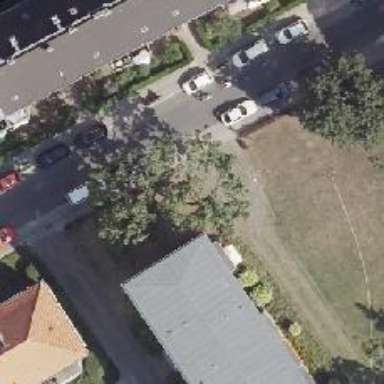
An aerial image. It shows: Flat-roofed apartment building.